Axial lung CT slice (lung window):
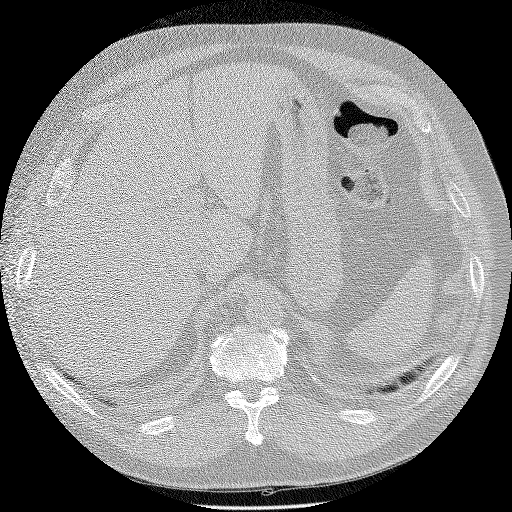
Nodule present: no